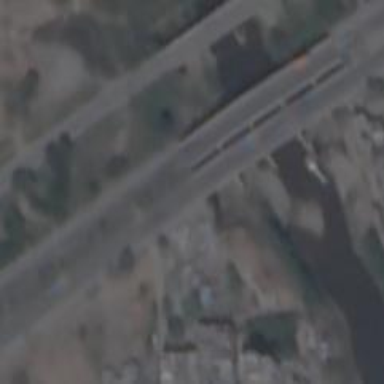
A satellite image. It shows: Trunk highway bridge.